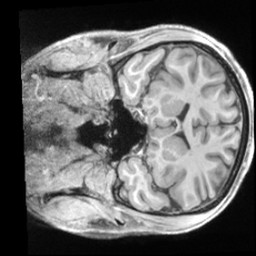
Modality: T1w
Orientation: coronal